Question: I created this program for assignment. Compiler complies it but when I run to check the output, it gives the following error:

The code is given below:
'''
#include <iostream>
using namespace std;
class Node {
private:
int testscore;
int intmarks;
char * name;
Node * nextnode;
public:
void settestscore (int testscore) { this -> testscore = testscore; }
int gettestscore () { return testscore; }
void setintmarks (int intmarks) { this -> intmarks = intmarks; }
int getintmarks () { return intmarks; }
void setname (char * name) { this -> name = name; }
char * getname () { return name; }
void setnext (Node * nextnode) { this -> nextnode = nextnode; }
Node * getnext () { return nextnode; }
};
class List {
private:
int size;
Node * headnode;
Node * currentnode;
Node * lastcurrentnode;
public:
friend void printlist(List list);
friend List addcandidates();
List() {
headnode = new Node();
currentnode -> setnext(NULL);
currentnode = NULL;
lastcurrentnode = NULL;
size = 0;
}
void addnode(int score, int marks, char * name) {
Node * newnode = new Node();
newnode -> settestscore (score);
newnode -> setintmarks (marks);
newnode -> setname (name);
if (currentnode != NULL) {
newnode -> setnext (currentnode -> getnext());
currentnode -> setnext (newnode);
lastcurrentnode = currentnode;
currentnode = newnode;
}
else {
newnode -> setnext (NULL);
currentnode -> setnext (newnode);
lastcurrentnode = headnode;
currentnode = newnode;
}
}
int gettestscore () {
if (currentnode != NULL)
return currentnode->gettestscore();
}
int getintmarks () {
if (currentnode != NULL)
return currentnode->getintmarks();
}
char * getname () {
if (currentnode != NULL)
return currentnode->getname();
}
bool next() {
if (currentnode == NULL) {
return false;
}
lastcurrentnode = currentnode;
currentnode = currentnode -> getnext();
if (currentnode == NULL || size == 0) {
return false;
}
else
return true;
}
};
List addcandidates() {
List list;
list.addnode(50, 20, "Annie Khalid");
list.addnode(35, 30, "Humaira Arshad");
list.addnode(37, 29, "Atif Aslam");
list.addnode(59, 10, "Qurat-ul-Ain Baloch");
list.addnode(25, 9, "Sanam Marvi");
list.addnode(44, 11, "Ali Zafar");
list.addnode(59, 16, "Farhan Saeed");
list.addnode(50, 22, "Amanat Ali");
list.addnode(60, 28, "Junaid Jamshed");
list.addnode(78, 17, "Shahzad Roy");
list.addnode(78, 15, "Ali Azmat");
list.addnode(40, 30, "Nadeem Abbas");
return list;
}
void printlist(List list) {
Node * tempnode = list.currentnode;
list.currentnode = list.headnode;
for (int i = 1; list.next(); i++) {
cout << i << ": " << list.getname() << " " << list.gettestscore() << " " << list.getintmarks() ;
}
list.currentnode = tempnode;
}
main() {
List list = addcandidates();
printlist(list);
}
'''
I couldn't find where the problem is? I need some help.
Thanks in advance.
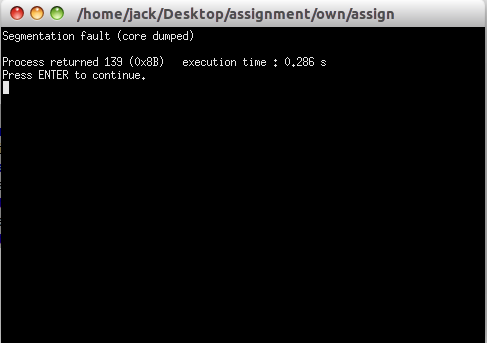
Answer: The error lies in your constructor of 'List':
'''
List() {
headnode = new Node();
currentnode->setnext(NULL); // <--- error is here!
currentnode = NULL;
lastcurrentnode = NULL;
size = 0;
}
'''
At this point your pointer 'currentnode' is NULL (and you are setting it to NULL afterwards also, which makes no sense). You'd first have to create a new 'Node' and assign it to 'currentnode' for it to work, just like you did with 'headnode', or assign 'headnode' to 'currentnode' directly (as it seems that you use 'currentnode' for iterating, that would set things up "correctly" during construction).
When you are dereferencing (calling 'setnext()') your 'currentNode' while it is NULL your program crashes.
There are a lot other things going on in your code, you should really revise it throroughly and get into a few tutorials on pointer-semantics. But just answering your question, the marked line is your problem.
Also, running this with a debugger and stepping trough your code is very simple and makes you find these kind of error with ease :)
EDIT, Just as a heads-up: Even when you fix this problem, you are not going to get the list printed. Your managing of 'currentnode' and 'headnode' is not correct, so you'll get a wrong linked list, and after correcting that, your printing is also buggy. Sorry to break the news...